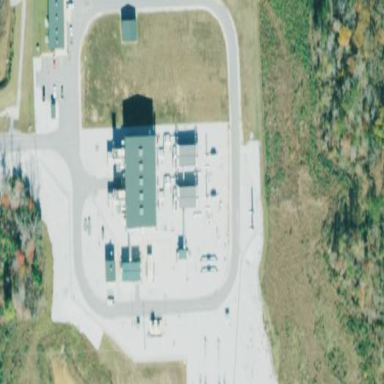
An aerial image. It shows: Industrial area designated for gas usage. The area includes compression substation.